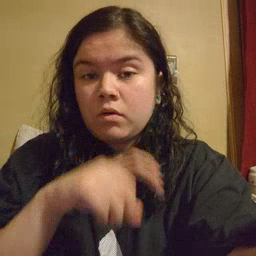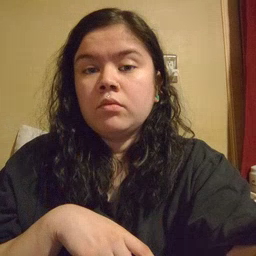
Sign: doll